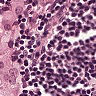
Metastatic tissue present: yes